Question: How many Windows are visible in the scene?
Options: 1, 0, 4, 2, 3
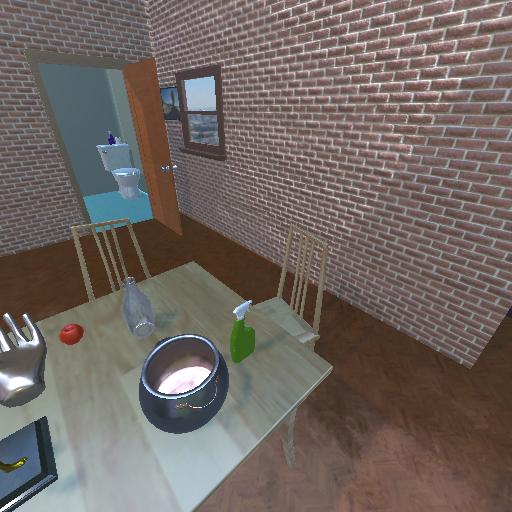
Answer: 1